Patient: sex M, age 47
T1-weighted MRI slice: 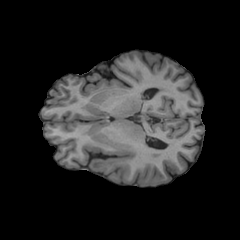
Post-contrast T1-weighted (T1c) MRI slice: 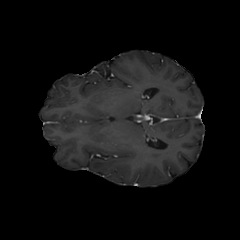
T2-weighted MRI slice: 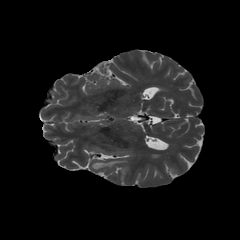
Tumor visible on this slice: yes
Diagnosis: Glioblastoma, IDH-wildtype
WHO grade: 4